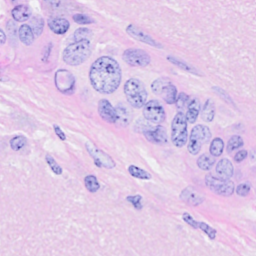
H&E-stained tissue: Breast